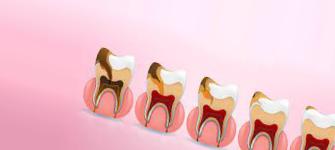
Condition: Caries